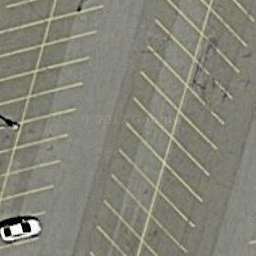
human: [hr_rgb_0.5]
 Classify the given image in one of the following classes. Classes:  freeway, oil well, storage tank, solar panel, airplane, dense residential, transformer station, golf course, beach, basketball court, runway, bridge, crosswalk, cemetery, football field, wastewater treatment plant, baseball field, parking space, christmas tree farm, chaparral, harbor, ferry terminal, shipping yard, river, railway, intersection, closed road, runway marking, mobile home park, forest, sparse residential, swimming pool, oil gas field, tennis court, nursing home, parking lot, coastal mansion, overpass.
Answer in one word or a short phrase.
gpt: parking space